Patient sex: M
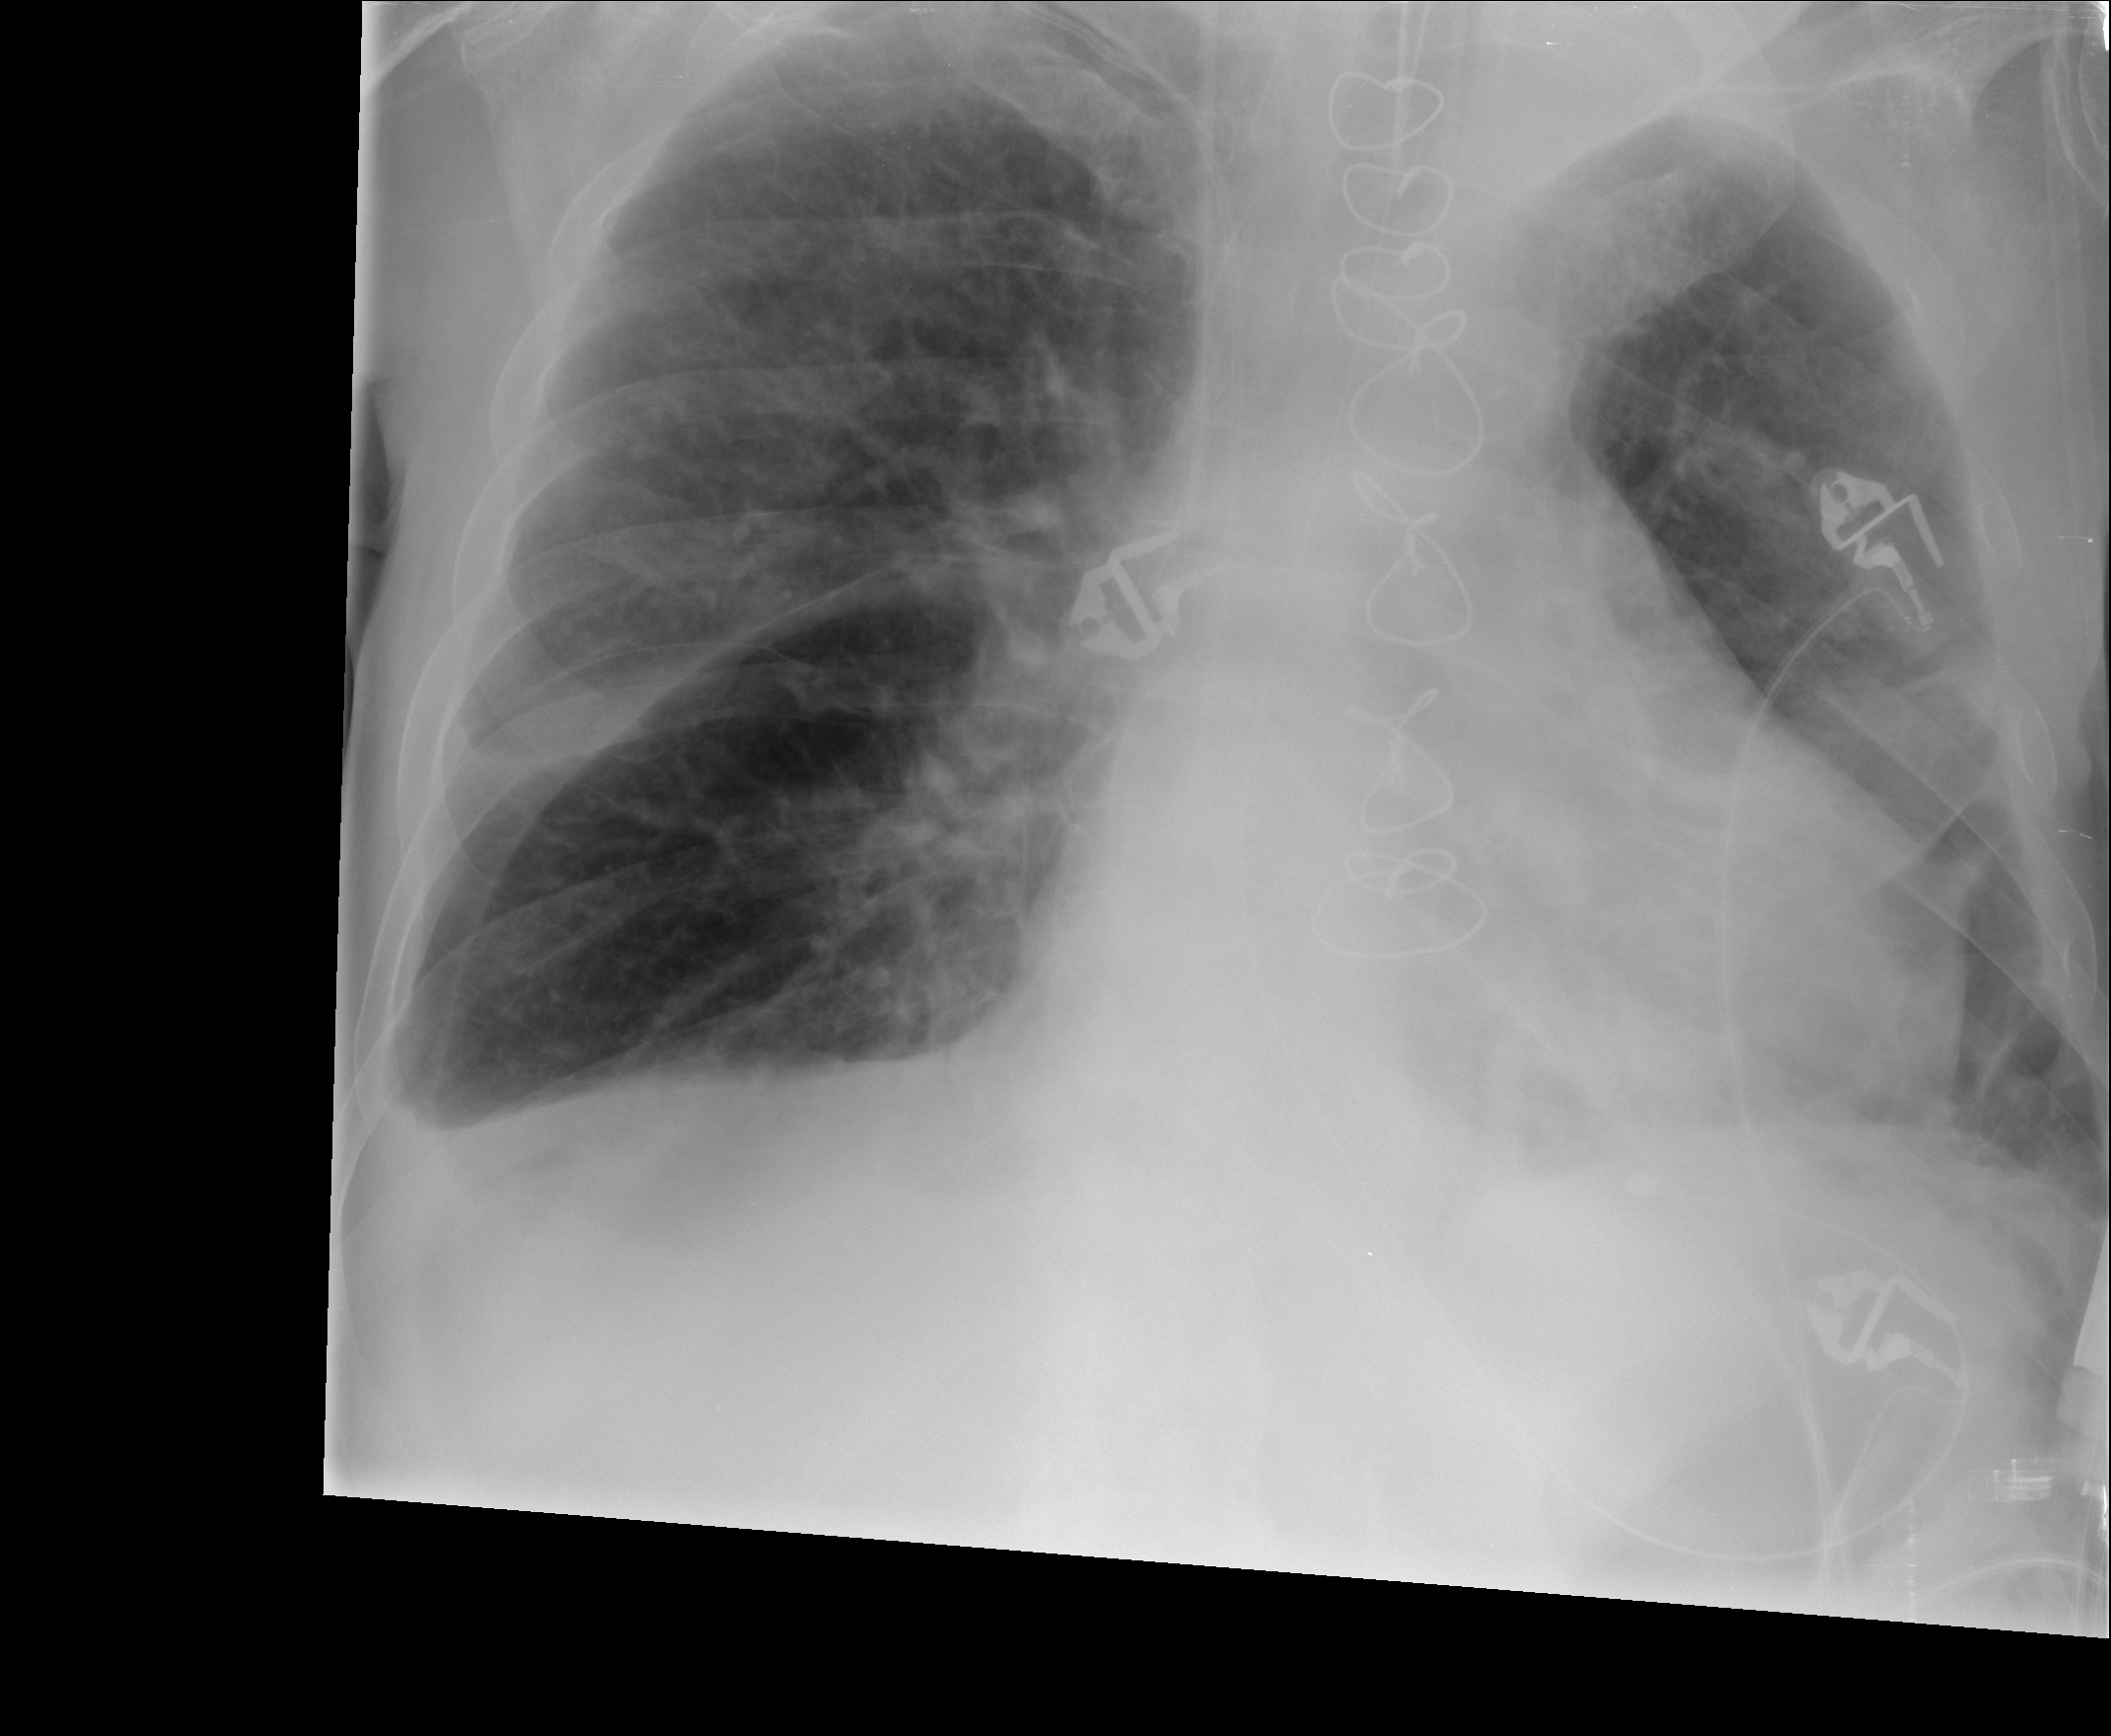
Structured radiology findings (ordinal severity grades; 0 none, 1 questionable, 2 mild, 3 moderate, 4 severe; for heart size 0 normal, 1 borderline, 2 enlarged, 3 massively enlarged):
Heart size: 2
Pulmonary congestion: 2
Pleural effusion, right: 2
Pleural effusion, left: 2
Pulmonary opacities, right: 0
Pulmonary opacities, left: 0
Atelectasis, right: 2
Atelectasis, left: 2